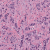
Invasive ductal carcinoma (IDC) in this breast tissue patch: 1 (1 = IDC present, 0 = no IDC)